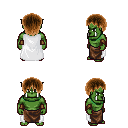
a pixel art fantasy rpg character, male body template, orc, green skin, white cape, robe skirt, brown plain hairstyle, leather bracers, four views (front, back, left, right), 2x2 character sprite sheet, small pixel art, hard edges, no anti-aliasing